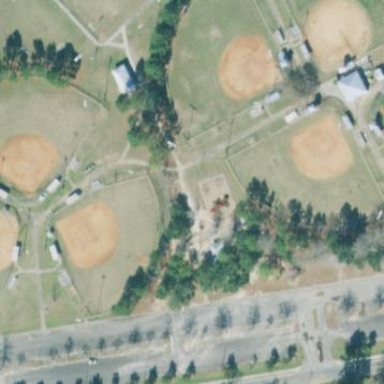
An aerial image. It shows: Baseball/softball pitch for leisure and sports activities.